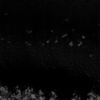
Label: not_dusty